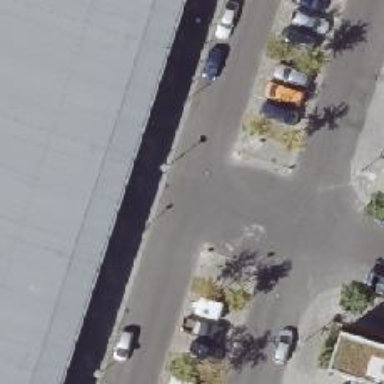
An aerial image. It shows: Residential road with asphalt surface. There is parking lane on the right side.